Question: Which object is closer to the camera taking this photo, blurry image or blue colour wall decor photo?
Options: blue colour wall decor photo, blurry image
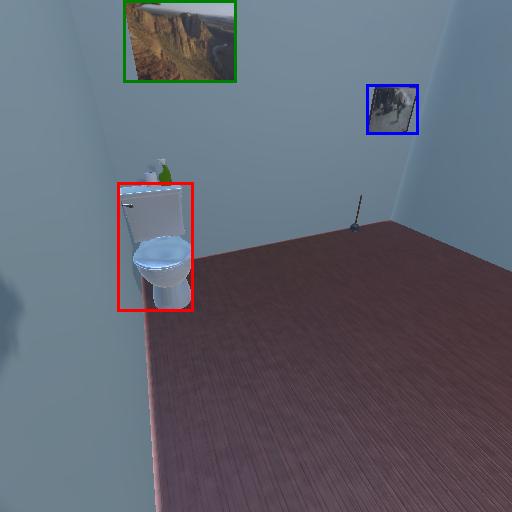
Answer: blue colour wall decor photo